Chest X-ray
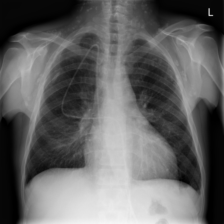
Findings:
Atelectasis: negative
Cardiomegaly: negative
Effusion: positive
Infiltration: negative
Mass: negative
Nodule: negative
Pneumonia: negative
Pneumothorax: negative
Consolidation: negative
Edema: negative
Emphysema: negative
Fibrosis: negative
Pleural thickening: negative
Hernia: negative